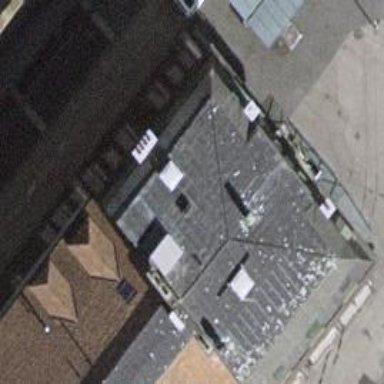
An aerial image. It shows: Beauty shop.